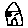
Label: house